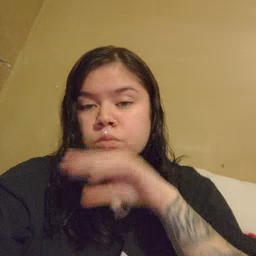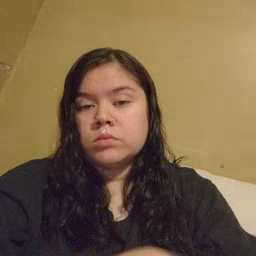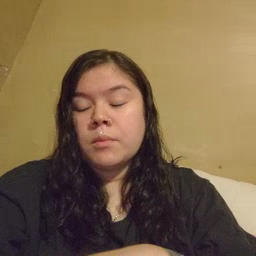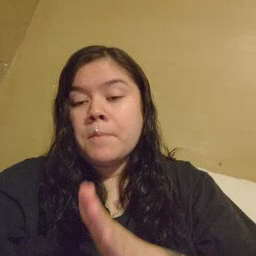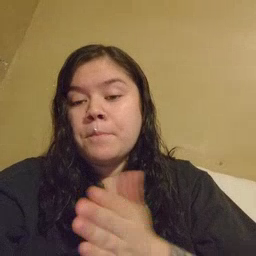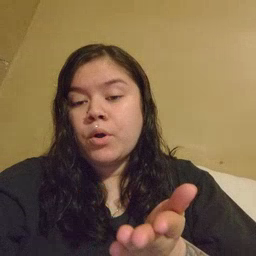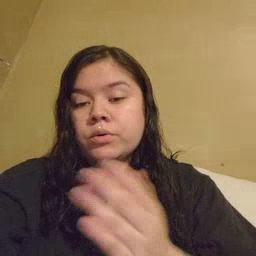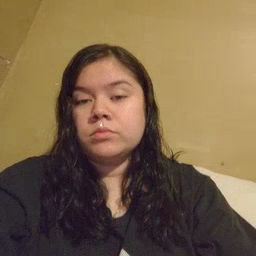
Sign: book